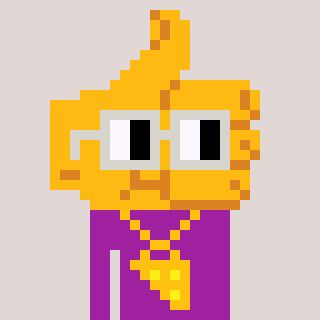
a pixel art character with square light gray glasses, a thumbsup-shaped head and a magenta-colored body on a warm background